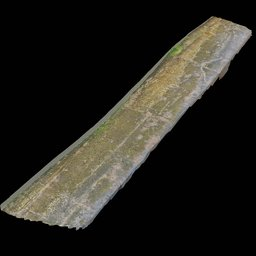
Label: nature